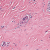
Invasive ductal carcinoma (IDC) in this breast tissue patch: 0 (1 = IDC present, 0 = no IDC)